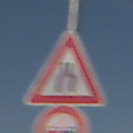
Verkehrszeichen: VerengteFahrbahn
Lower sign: Ueberholverbot
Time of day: MorningAfternoon
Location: Outdoor (Nature)
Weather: Clear
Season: Winter
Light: Natural